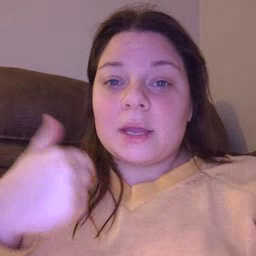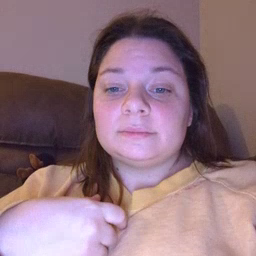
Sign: cry